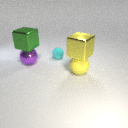
large purple metal sphere below large green metal cube